Question: I've created a listview in VBA userform. The Listview showing the data inserted by user in 3 text boxes (after clicking on 'save' button). The user may insert text in hebrew, but in the listview the text is shown as Gibberish (see screenshot in the link below).
Please your help to show the Hebrew text in the listview.
The code of 'save' button:
'''
Private Sub CB_Save_Click()
Set Item = ListView2.ListItems.Add()
counter = counter + 1
Item.Text = counter
Item.SubItems(1) = T_Problem.Value
Item.SubItems(2) = T_ItemT.Value
Item.SubItems(3) = T_ActionDesc.Value
End Sub
'''

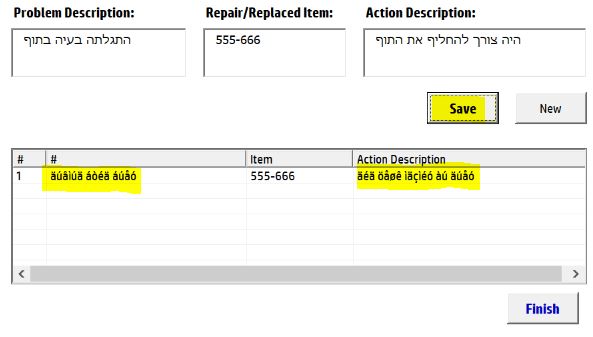
Answer: Do the following:
1. Select the ListView in Developer Mode
2. Press F4
3. Press Fonts
4. Select Script > Hebrew
5. Ok
<URL>